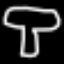
Label: mushroom